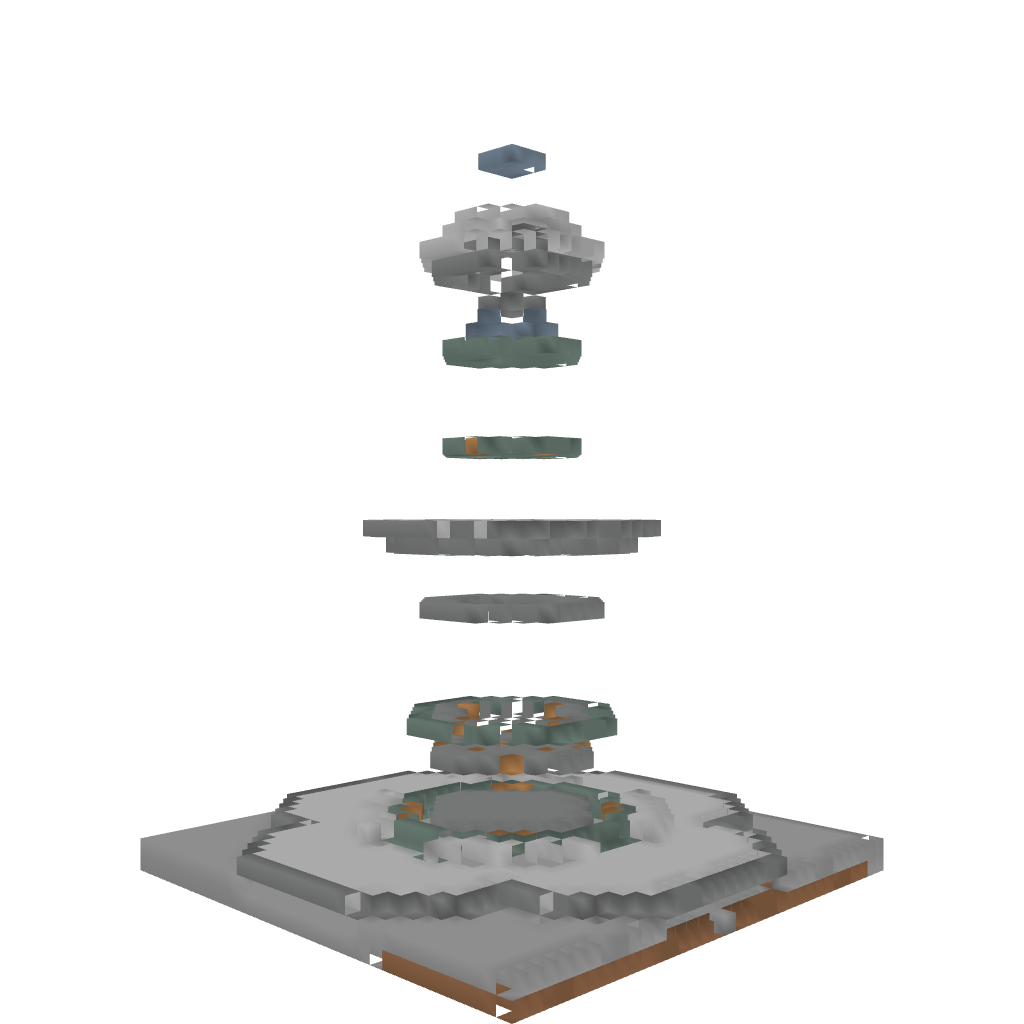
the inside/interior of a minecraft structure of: Modern Grand Fountain